Milling tool wear sample.
Tool blade image: 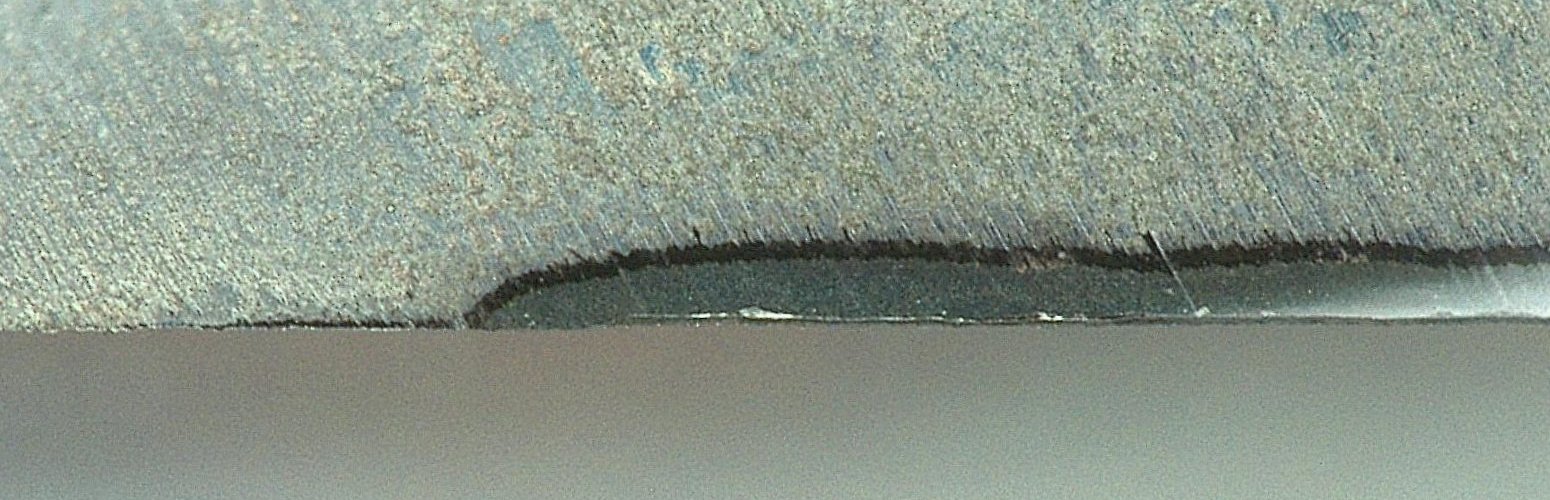
Chip image: 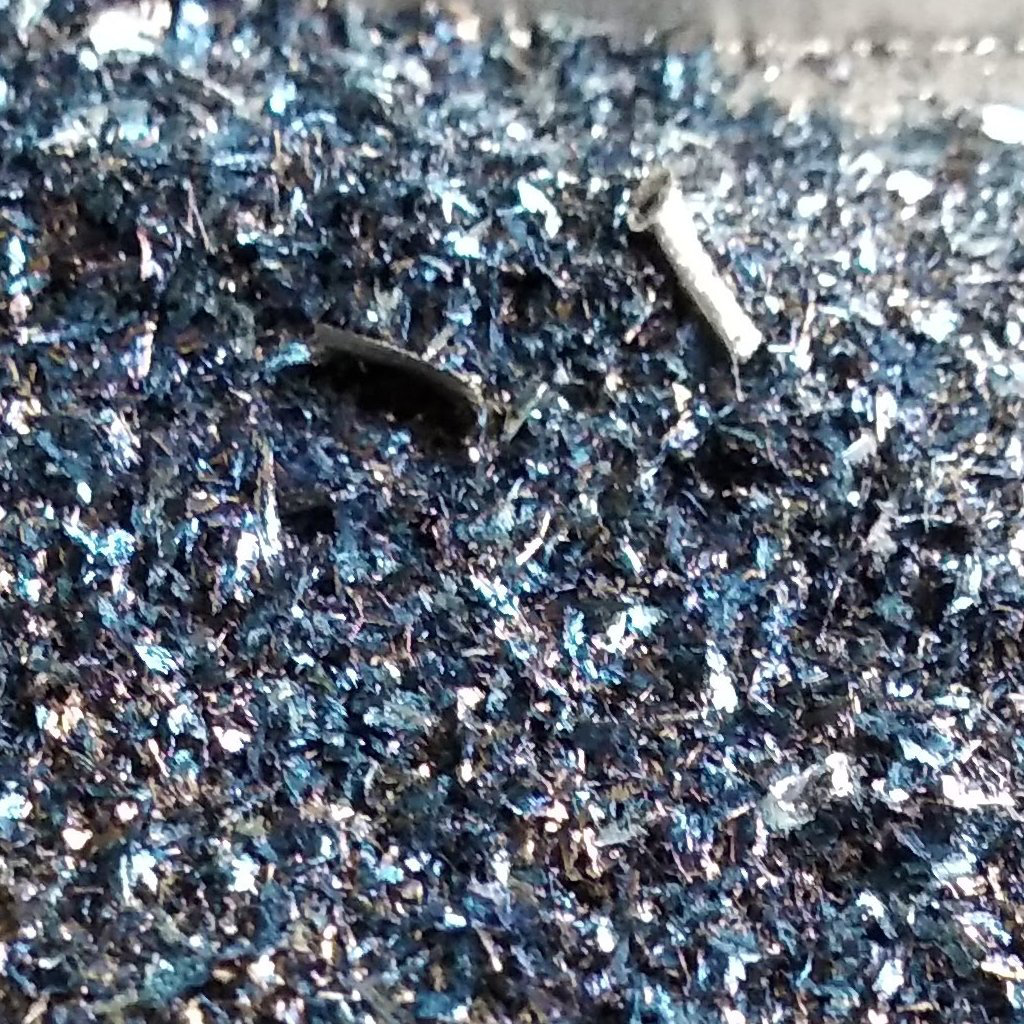
Workpiece image: 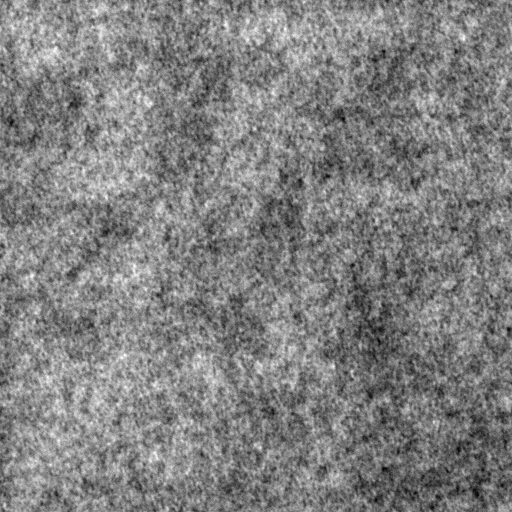
Tool wear state: dulled
Gaps: 78.99
Flank wear: 140
Overhang: 10.06
Force-signal Mel-spectrograms (X, Y, Z axes): 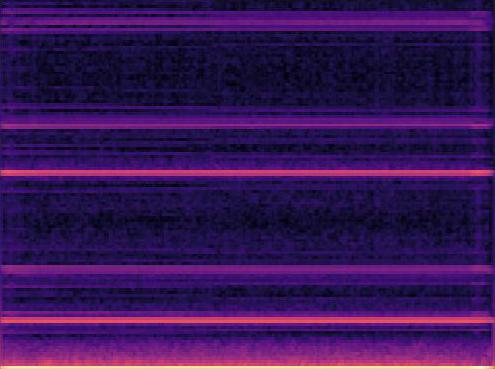 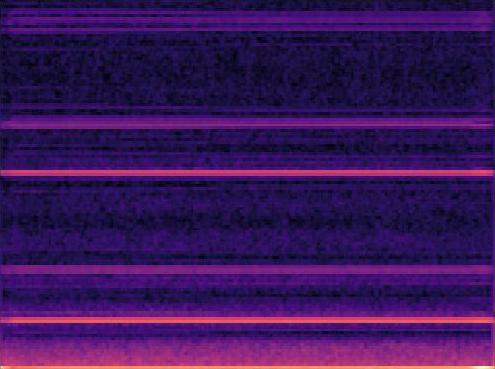 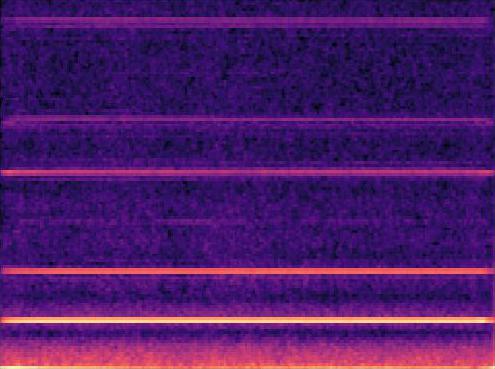
Force-signal scalograms (X, Y, Z axes): 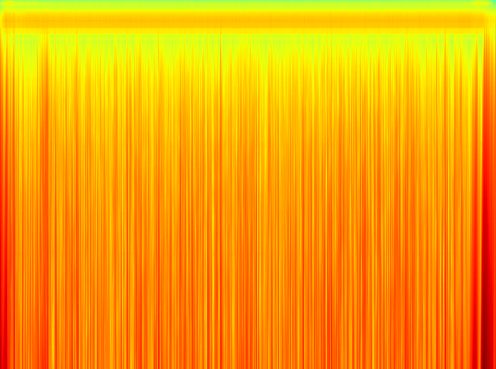 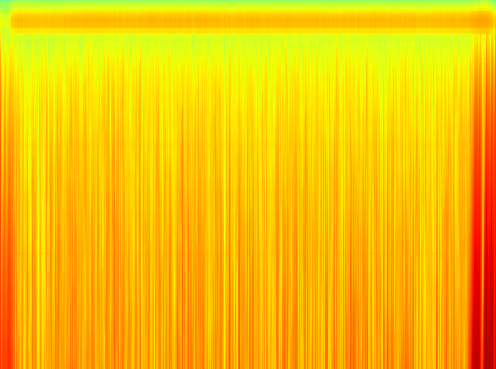 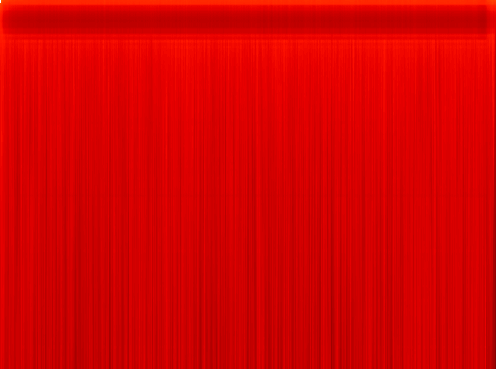
Force phase: accelerated_severe_wear